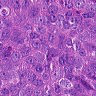
Metastatic tissue present: yes